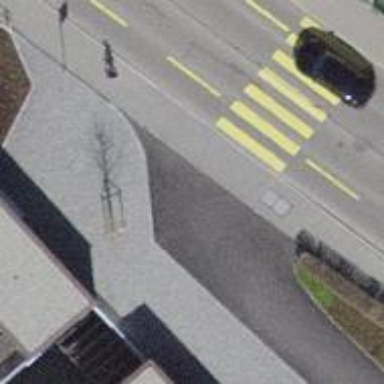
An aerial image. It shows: Sidewalk.